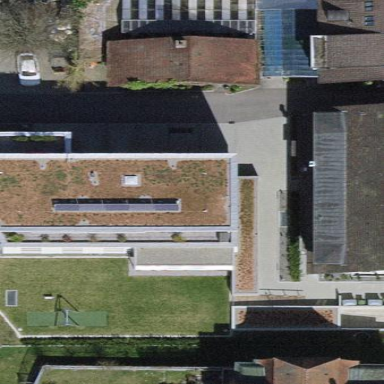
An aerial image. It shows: Building with tiled roof.